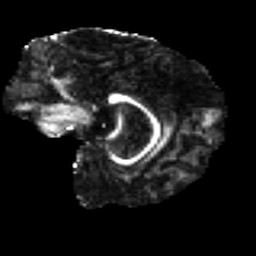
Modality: FA
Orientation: sagittal
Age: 25
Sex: female
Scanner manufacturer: ge
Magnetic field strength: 3 T
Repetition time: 7.8 s
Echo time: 0.0606 s